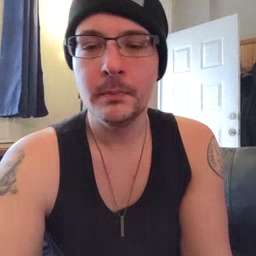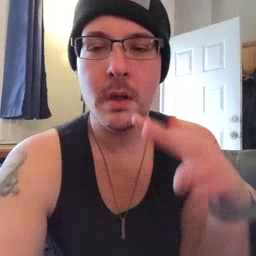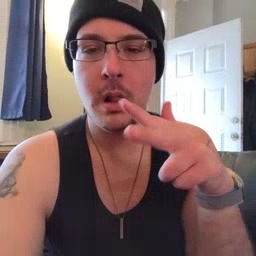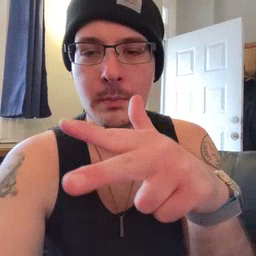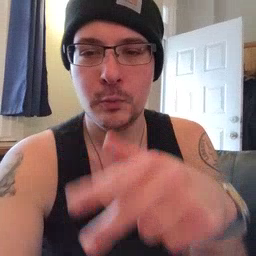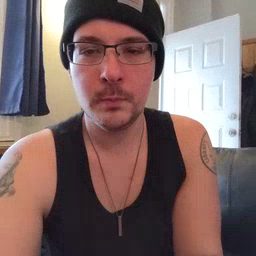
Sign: helicopter